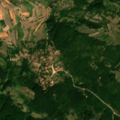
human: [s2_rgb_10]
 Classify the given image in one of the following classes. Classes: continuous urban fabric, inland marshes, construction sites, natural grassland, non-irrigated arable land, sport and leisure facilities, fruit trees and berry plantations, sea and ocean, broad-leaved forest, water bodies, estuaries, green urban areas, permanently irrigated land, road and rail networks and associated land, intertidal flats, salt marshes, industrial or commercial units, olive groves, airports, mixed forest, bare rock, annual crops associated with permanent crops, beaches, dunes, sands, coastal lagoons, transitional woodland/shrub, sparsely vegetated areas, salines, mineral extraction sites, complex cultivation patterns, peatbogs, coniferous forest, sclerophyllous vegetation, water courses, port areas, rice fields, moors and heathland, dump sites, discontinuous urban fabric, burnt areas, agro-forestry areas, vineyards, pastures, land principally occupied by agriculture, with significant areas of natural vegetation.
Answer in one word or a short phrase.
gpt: pastures, complex cultivation patterns, broad-leaved forest, transitional woodland/shrub